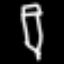
Label: pencil